Field crop: tomato
Growth stage: 2
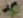
Species: solanum